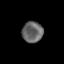
Tissue: skin
Cell type: Fibroblasts
Senescence score: 0.7371
Nuclear area (px): 433
Mean DAPI intensity: 100.169